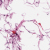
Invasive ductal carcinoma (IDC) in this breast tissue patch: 0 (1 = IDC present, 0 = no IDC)